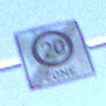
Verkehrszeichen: EndeZone20
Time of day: Midday
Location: Outdoor (Nature)
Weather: Clear
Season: Summer
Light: Natural